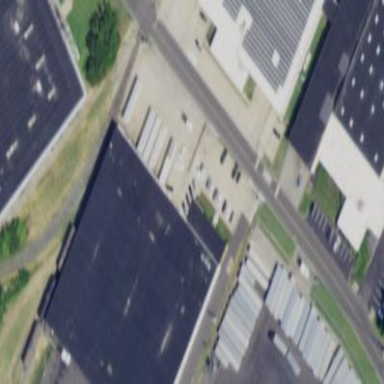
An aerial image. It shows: Industrial building.